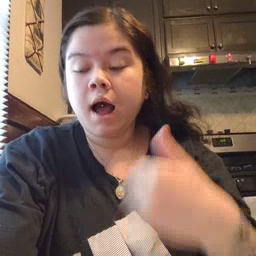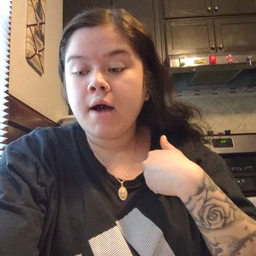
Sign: have